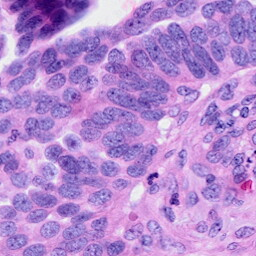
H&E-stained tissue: Ovarian